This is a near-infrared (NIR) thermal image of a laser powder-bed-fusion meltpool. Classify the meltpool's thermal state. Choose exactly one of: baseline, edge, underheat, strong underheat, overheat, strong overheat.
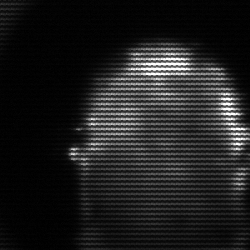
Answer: baseline